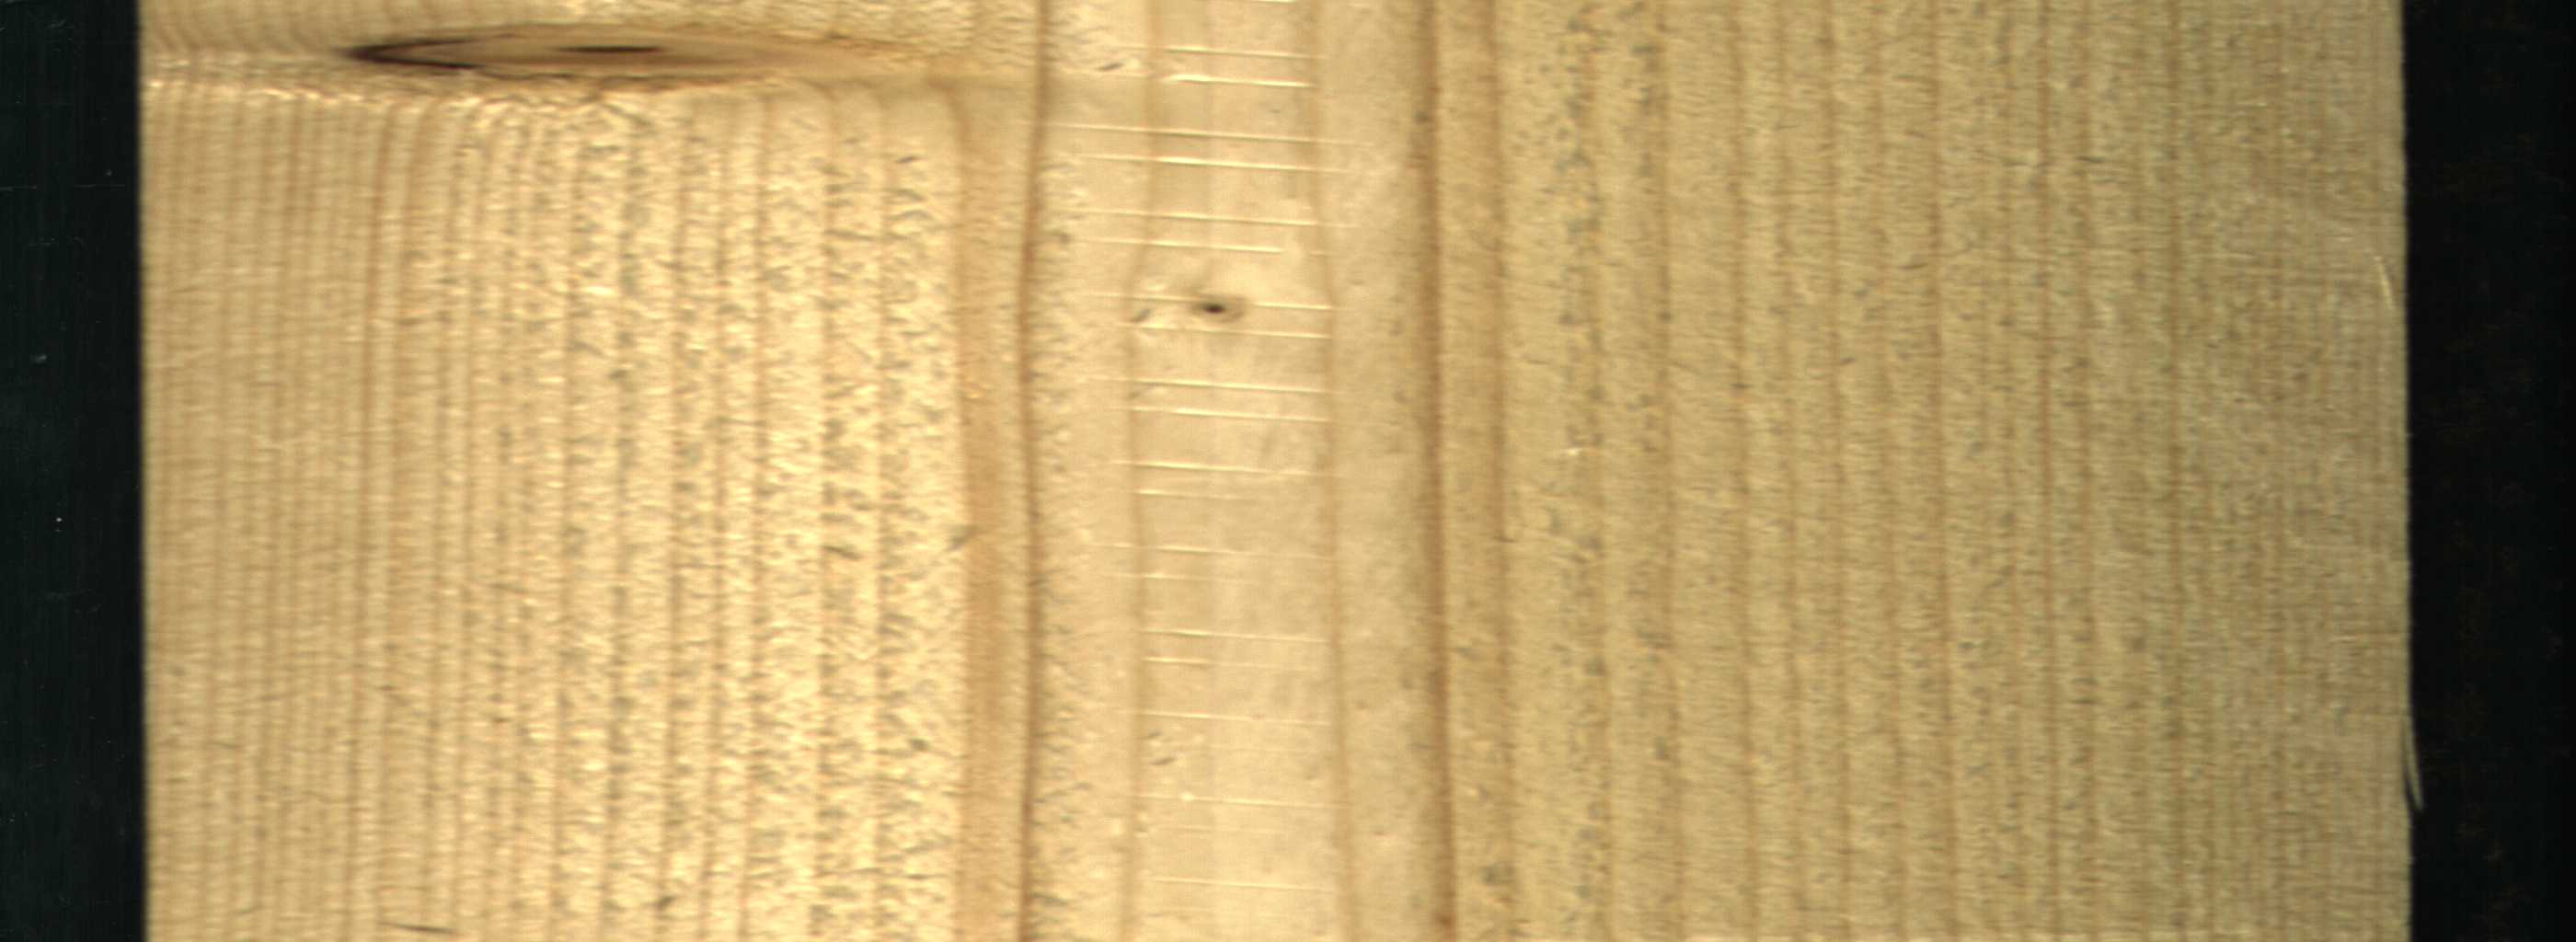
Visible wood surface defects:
Dead_Knot
Live_Knot